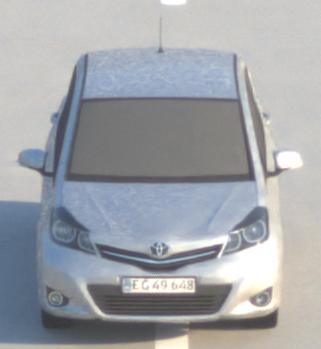
Make: Toyota
Model: Yaris 1.0
Detailed model: Yaris (XP9)
Model produced from: 2009/01
Model produced until: 2010/10
Doors: 3
Color: white
Road condition: dry road
Daytime: sunrise or sunset
Contrast: medium contrast